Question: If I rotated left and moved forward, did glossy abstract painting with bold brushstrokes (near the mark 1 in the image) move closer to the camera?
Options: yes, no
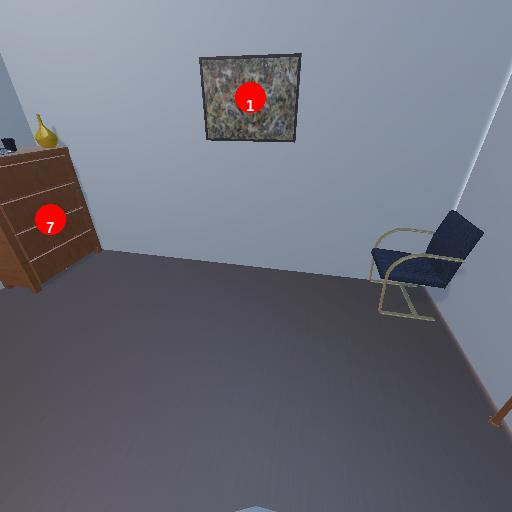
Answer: yes